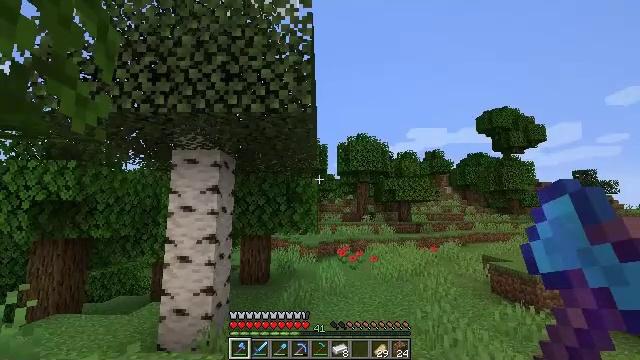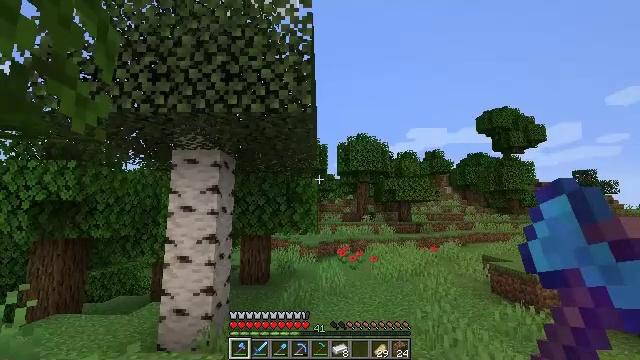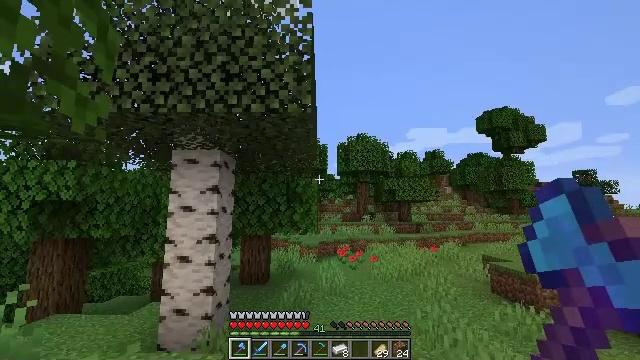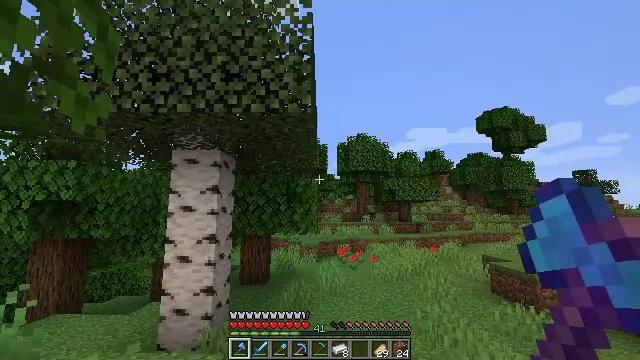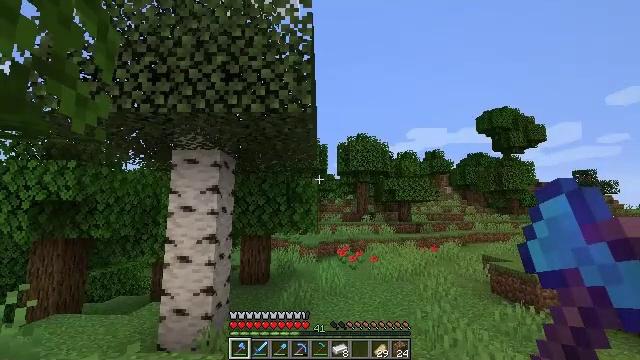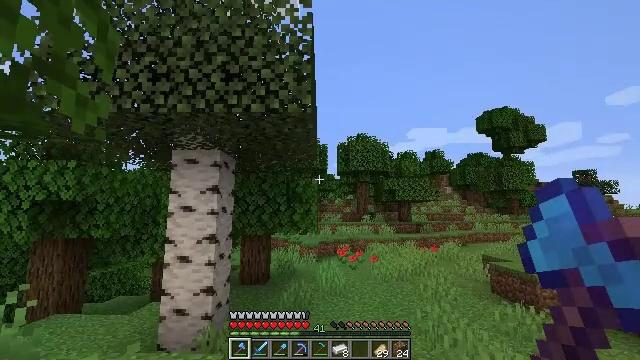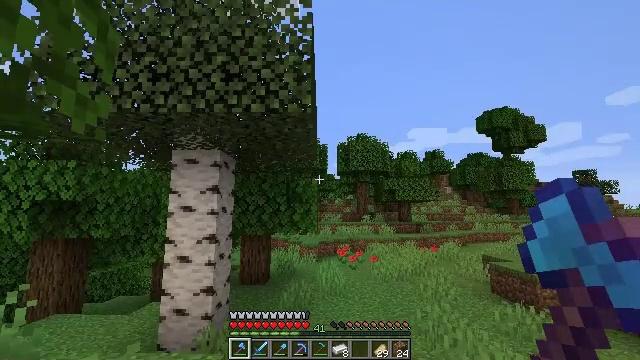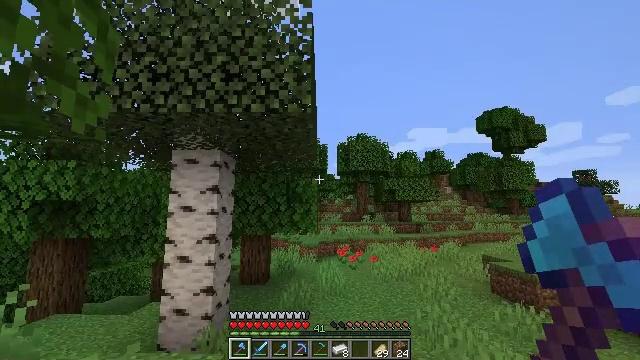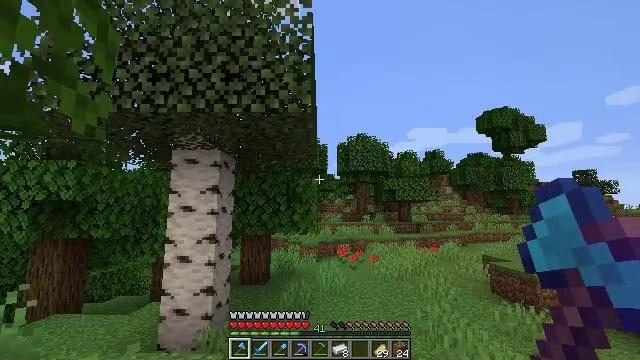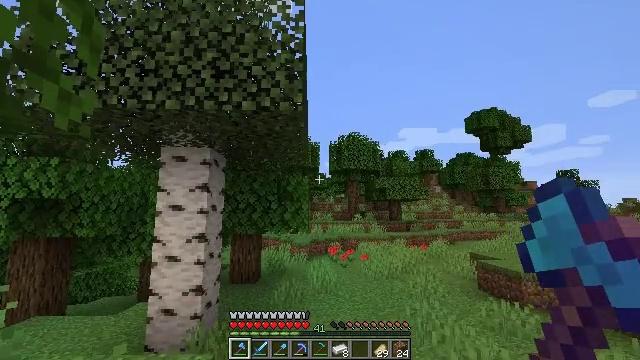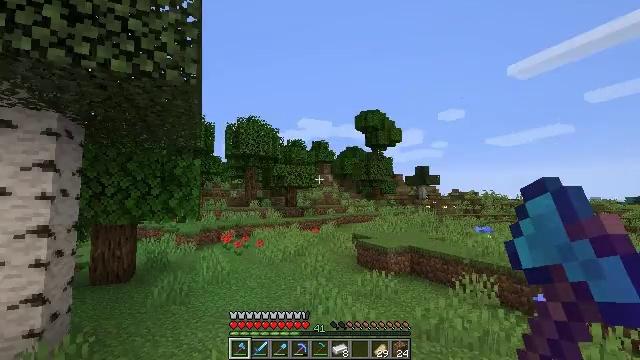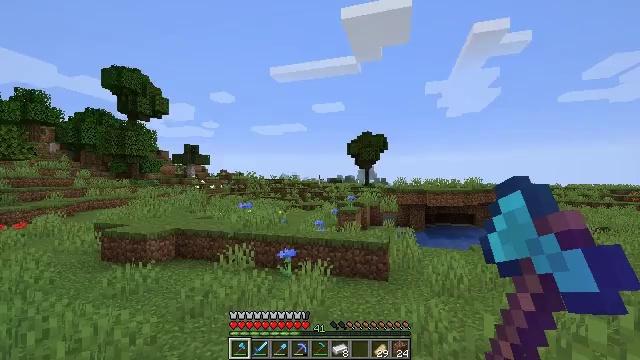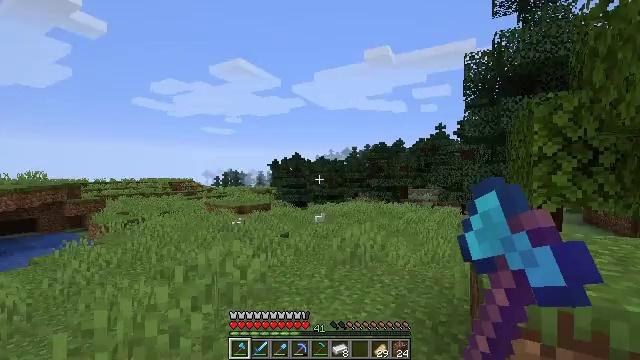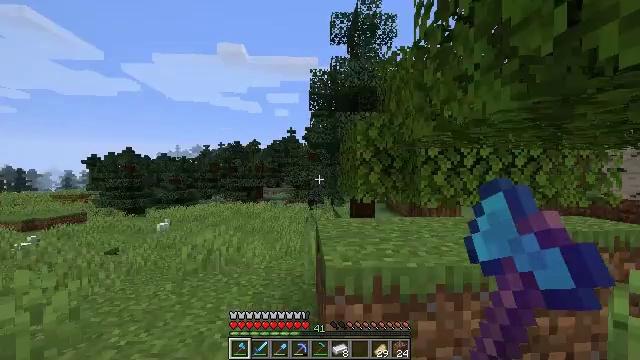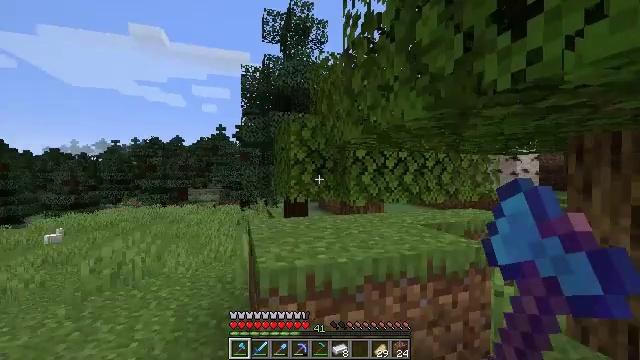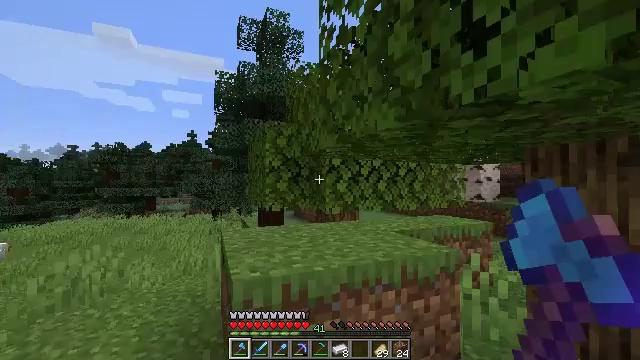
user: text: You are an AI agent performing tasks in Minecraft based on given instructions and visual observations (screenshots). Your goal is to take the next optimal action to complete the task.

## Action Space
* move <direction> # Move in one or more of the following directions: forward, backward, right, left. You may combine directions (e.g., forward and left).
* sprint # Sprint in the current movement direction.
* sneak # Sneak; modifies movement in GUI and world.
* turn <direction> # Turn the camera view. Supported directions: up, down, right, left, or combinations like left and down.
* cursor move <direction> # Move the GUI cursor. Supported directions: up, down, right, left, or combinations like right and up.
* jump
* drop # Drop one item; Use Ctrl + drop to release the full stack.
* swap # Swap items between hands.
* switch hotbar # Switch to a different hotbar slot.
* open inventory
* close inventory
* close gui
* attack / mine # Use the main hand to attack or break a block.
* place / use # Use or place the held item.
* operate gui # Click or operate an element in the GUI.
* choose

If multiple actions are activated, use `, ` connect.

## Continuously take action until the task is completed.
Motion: motion action
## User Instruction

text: Break the sweet berry bush to collect berries.
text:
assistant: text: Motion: no_op
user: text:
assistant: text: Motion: no_op
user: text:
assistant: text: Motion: no_op
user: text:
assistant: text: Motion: no_op
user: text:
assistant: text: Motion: no_op
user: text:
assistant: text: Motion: no_op
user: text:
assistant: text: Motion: no_op
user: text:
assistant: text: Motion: no_op
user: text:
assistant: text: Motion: turn right
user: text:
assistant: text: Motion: turn right and down
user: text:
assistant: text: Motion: turn right and down
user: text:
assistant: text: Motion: turn right and down
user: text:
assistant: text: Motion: turn right
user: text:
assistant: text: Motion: turn right
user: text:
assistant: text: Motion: turn right and up
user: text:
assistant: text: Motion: turn up
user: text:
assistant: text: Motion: turn right
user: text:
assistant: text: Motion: no_op
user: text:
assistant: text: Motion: no_op
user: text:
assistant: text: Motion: no_op
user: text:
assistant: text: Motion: no_op
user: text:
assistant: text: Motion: no_op
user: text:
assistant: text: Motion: turn right
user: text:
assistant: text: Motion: turn right and down
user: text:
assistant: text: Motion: turn right and down
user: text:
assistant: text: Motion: turn right
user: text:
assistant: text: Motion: no_op
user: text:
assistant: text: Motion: no_op
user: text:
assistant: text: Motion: move forward
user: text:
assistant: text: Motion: move forward